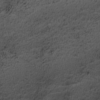
Label: not_dusty